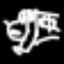
Label: airplane